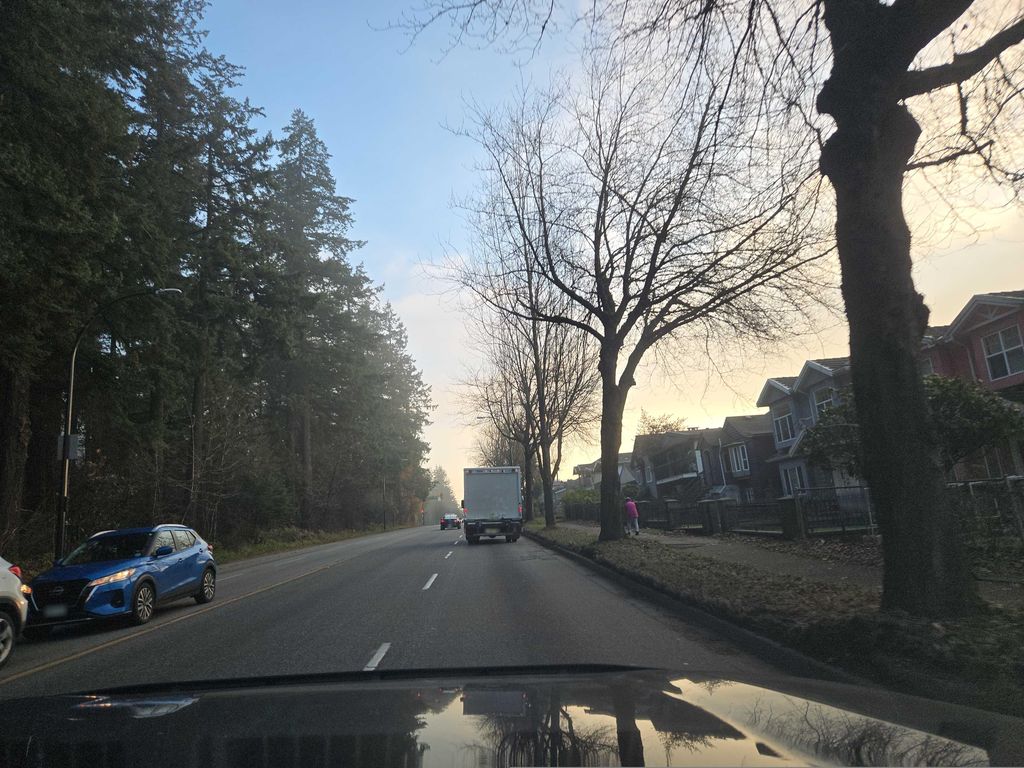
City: vancouver